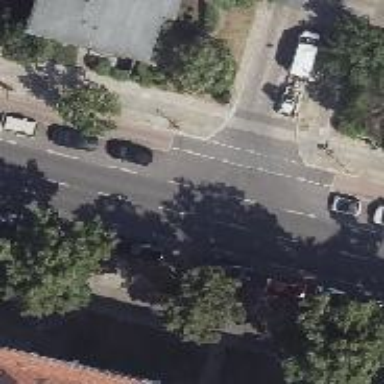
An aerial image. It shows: Tertiary road with separate sidewalk and cycleway. There is parking lane on the right side of the road.